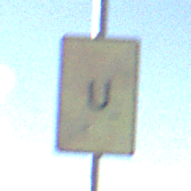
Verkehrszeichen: EndeUmleitung
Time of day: SunriseSunset
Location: Outdoor (Nature)
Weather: PartlyCloudy
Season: NotSpecified
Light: Natural